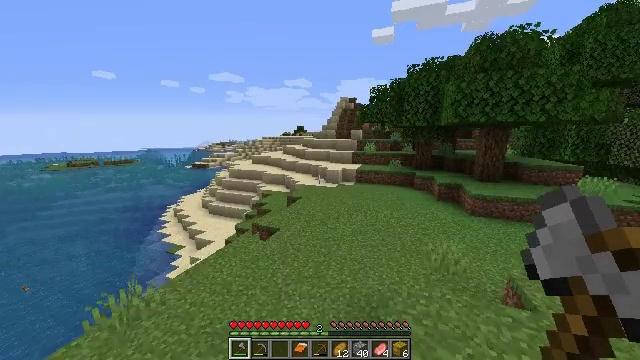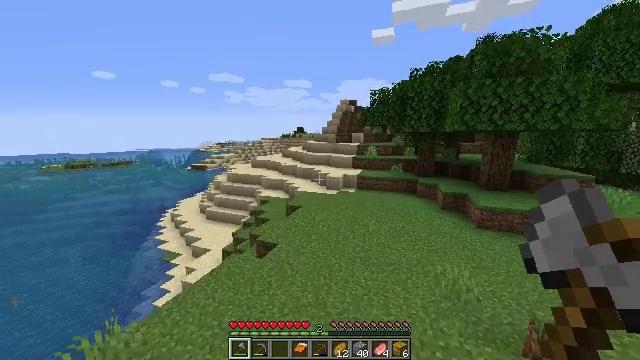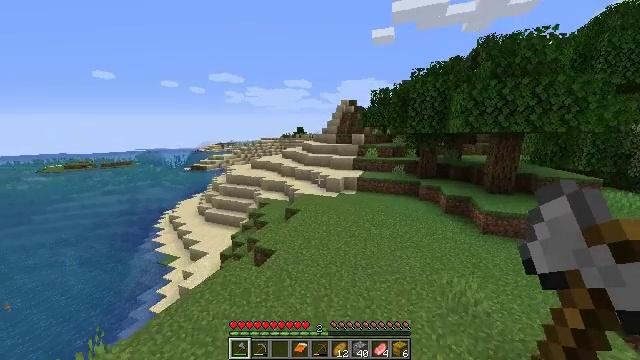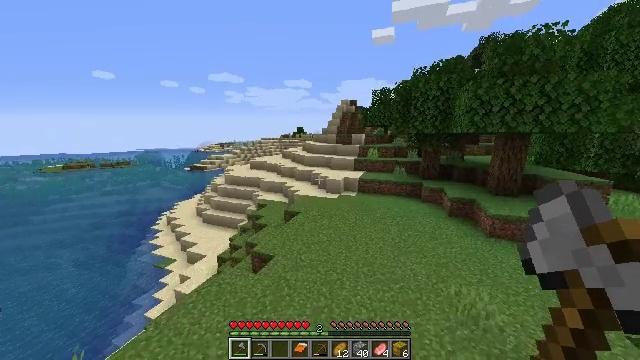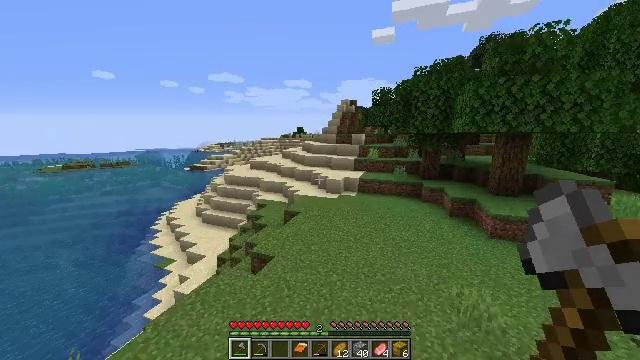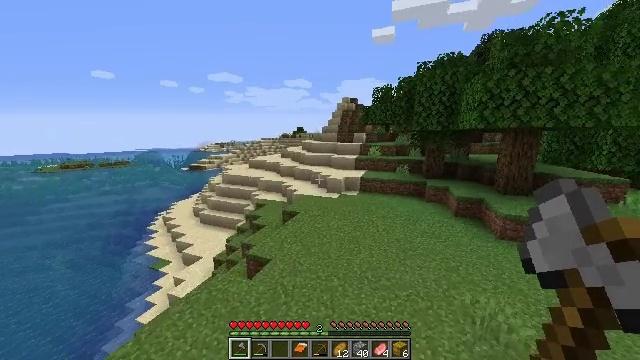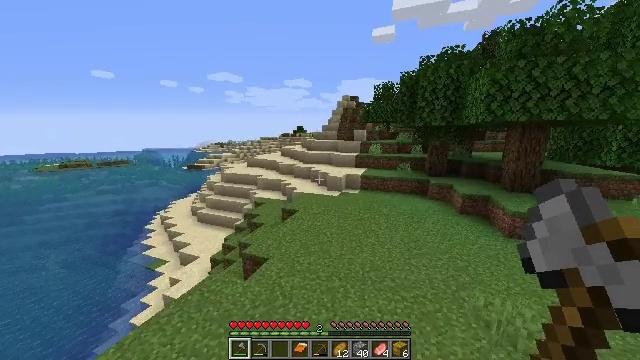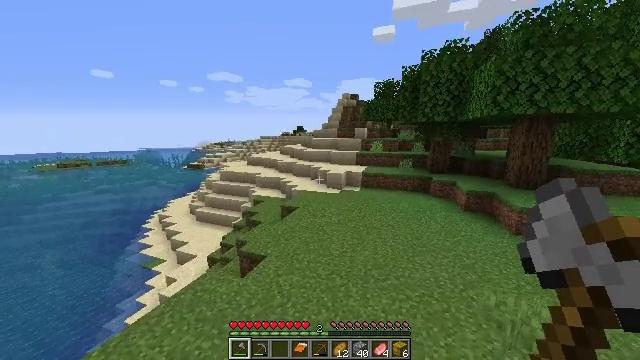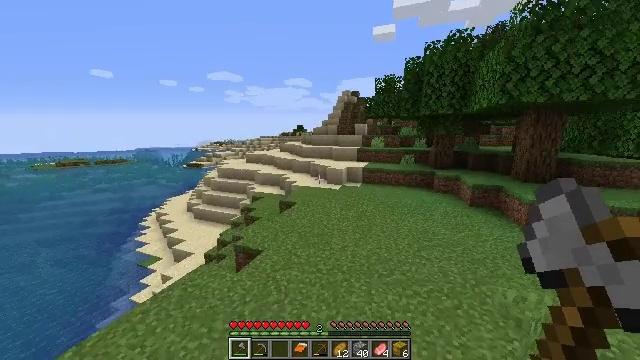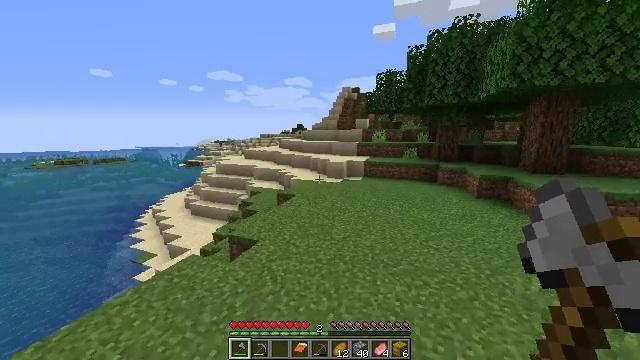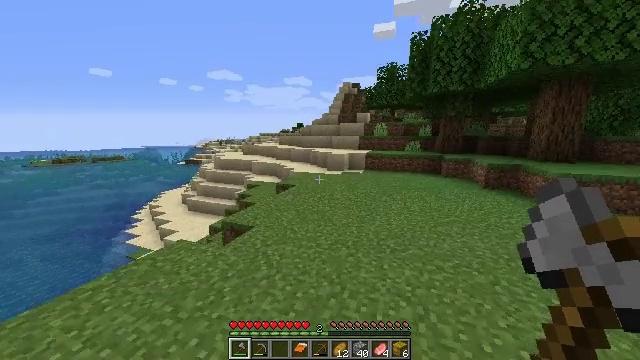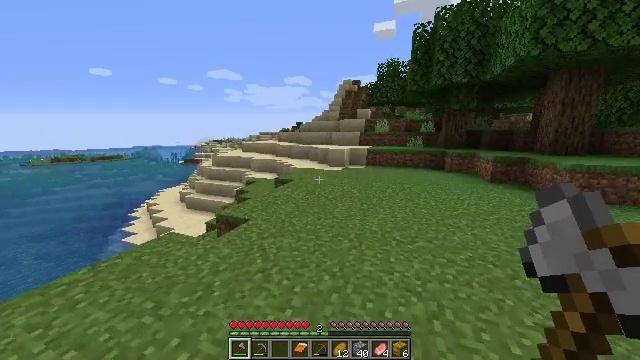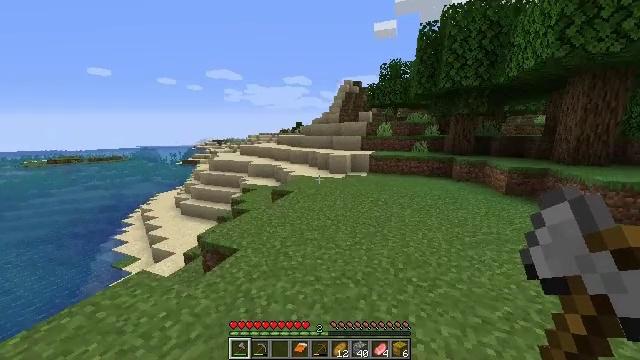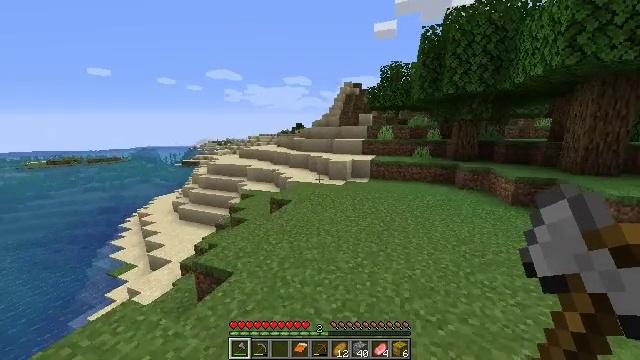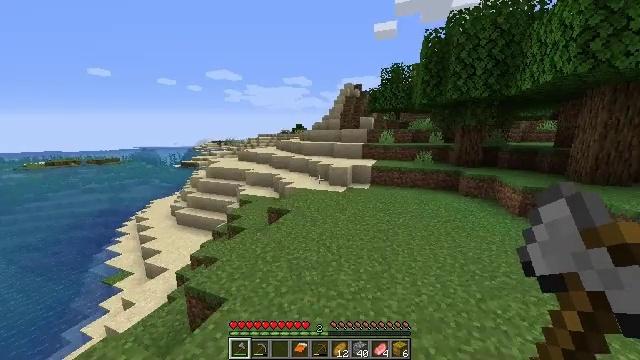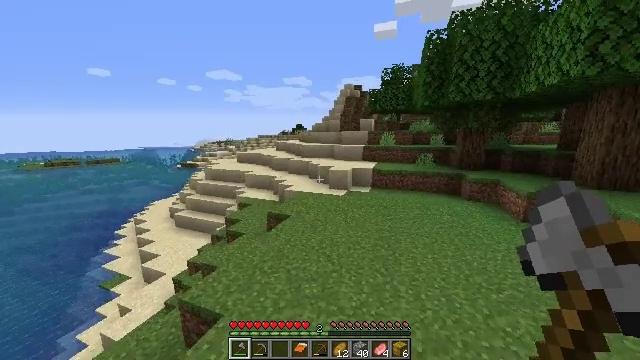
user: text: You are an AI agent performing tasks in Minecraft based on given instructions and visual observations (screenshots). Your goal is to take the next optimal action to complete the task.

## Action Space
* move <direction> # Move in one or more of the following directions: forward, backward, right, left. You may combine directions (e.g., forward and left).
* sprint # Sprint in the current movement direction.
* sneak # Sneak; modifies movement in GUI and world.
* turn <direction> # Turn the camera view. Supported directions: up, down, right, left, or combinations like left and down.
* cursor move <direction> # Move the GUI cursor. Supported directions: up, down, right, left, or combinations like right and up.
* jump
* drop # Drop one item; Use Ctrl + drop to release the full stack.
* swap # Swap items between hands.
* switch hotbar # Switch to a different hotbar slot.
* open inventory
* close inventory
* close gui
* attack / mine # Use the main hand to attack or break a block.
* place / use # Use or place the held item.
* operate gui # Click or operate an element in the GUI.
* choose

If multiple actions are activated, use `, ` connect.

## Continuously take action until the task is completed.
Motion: motion action
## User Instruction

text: Drop a grass block.
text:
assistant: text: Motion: move forward, jump
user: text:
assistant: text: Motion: move forward
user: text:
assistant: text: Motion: move forward
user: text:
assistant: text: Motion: move forward
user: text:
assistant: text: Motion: move forward
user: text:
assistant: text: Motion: move forward
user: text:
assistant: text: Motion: move forward
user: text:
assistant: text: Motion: move forward
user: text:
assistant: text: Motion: move forward
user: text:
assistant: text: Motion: move forward
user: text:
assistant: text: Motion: move forward, jump
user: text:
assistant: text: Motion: move forward, jump
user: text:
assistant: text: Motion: move forward, jump
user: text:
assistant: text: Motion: move forward, jump
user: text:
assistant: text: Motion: move forward, jump
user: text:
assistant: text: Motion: move forward
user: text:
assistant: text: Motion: move forward
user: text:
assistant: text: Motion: move forward
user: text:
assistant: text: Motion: move forward
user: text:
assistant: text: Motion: move forward
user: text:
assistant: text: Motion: move forward
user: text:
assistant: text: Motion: move forward
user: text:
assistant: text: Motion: move forward
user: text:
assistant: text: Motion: move forward
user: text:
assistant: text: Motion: move forward
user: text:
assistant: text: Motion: move forward
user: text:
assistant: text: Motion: move forward, jump
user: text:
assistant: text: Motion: move forward, turn left, jump
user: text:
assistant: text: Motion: move forward, turn left and down, jump
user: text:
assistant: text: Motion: move forward, turn left and down, jump